Aerial crown-view tile of a tropical tree (Barro Colorado Island, Panama), acquired 20241216:
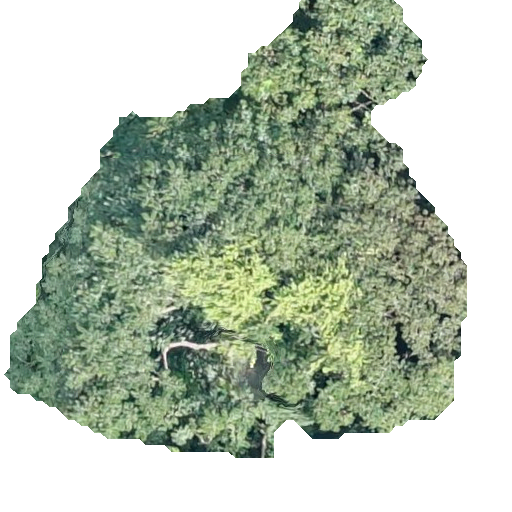
Species: Trattinnickia aspera
GBIF accepted scientific name: Trattinnickia aspera
Crown area: 205.67 m²